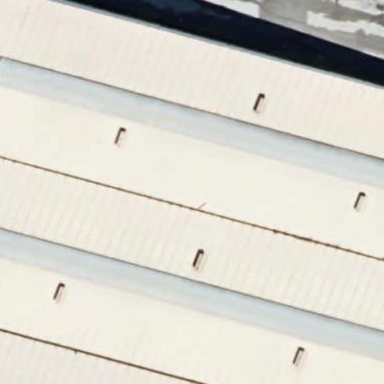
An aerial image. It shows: Warehouse.